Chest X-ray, AP view. Patient: 69 years old, sex M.
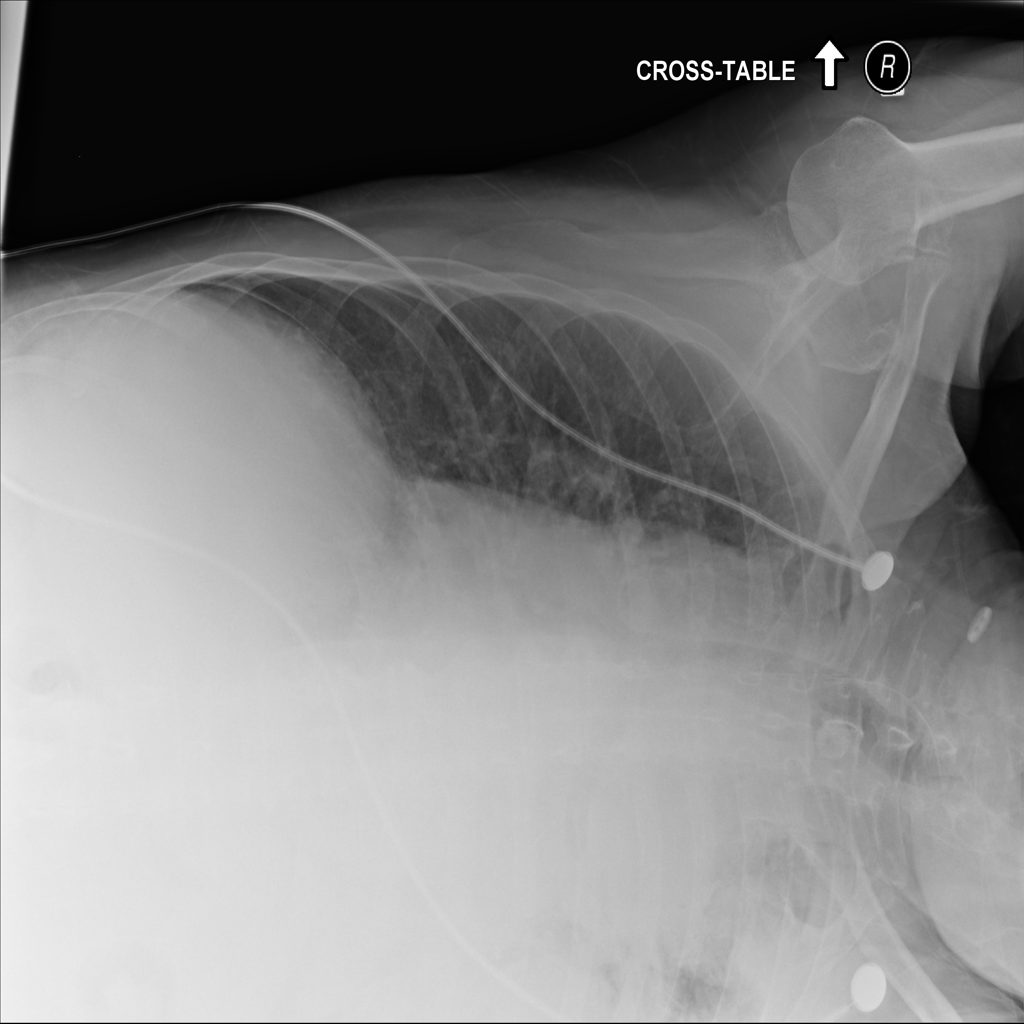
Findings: Effusion, Mass